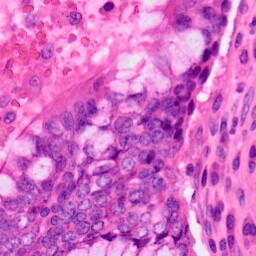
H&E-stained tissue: Lung